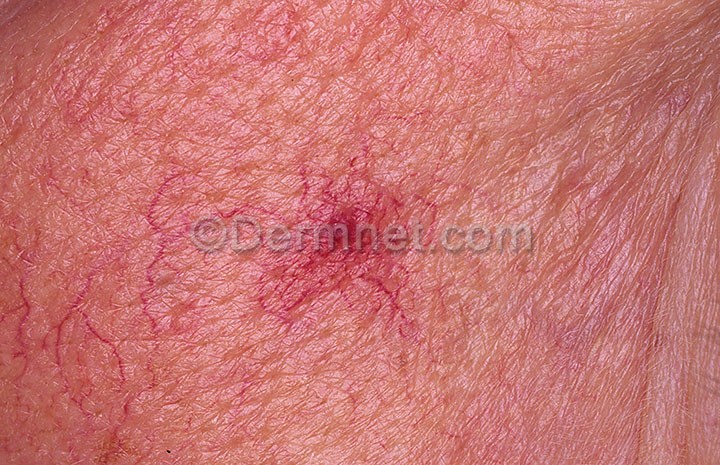
Disease: Vascular Tumors